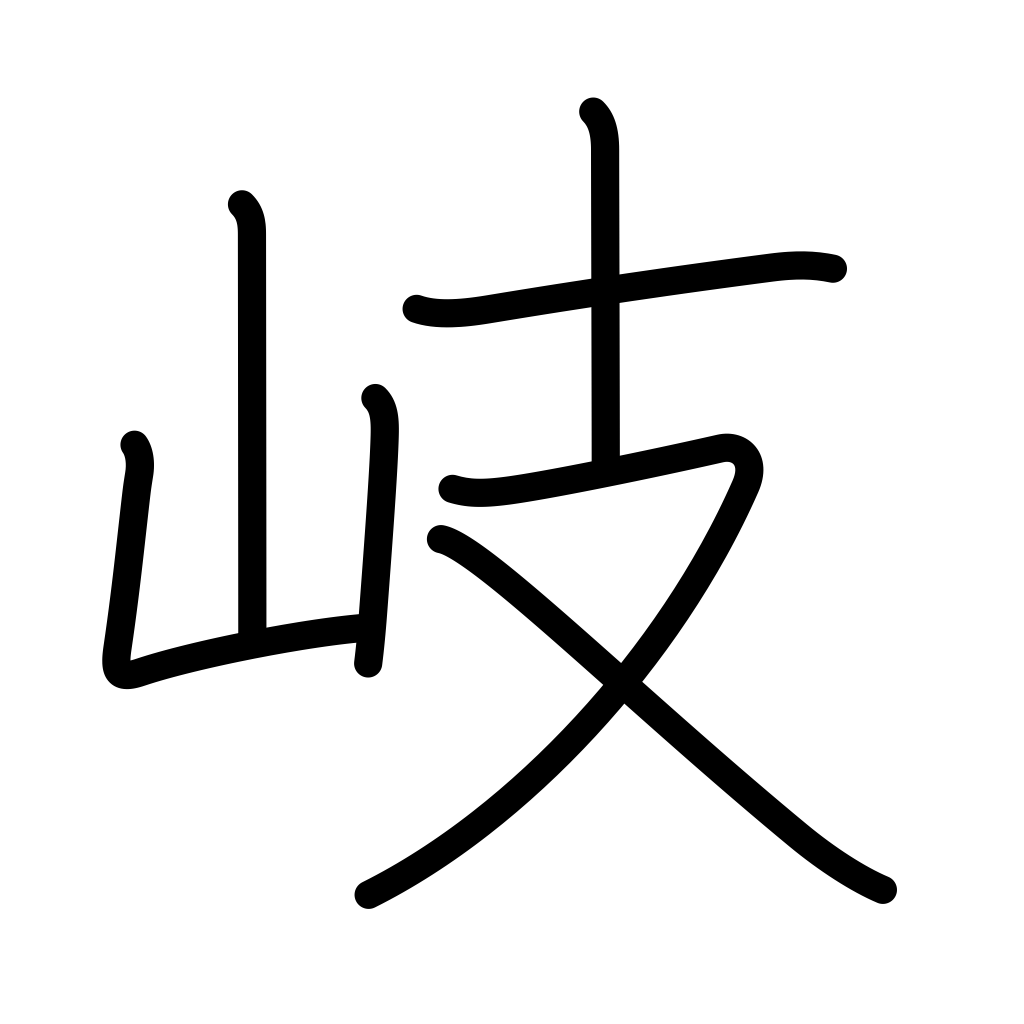
Meaning: branch off, fork in road, scene, arena, theater